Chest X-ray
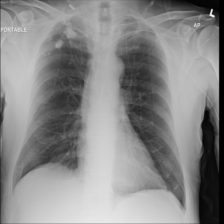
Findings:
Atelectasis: negative
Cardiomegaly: negative
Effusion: negative
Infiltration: negative
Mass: negative
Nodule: positive
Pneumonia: negative
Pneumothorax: negative
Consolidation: negative
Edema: negative
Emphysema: negative
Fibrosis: negative
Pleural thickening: negative
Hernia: negative